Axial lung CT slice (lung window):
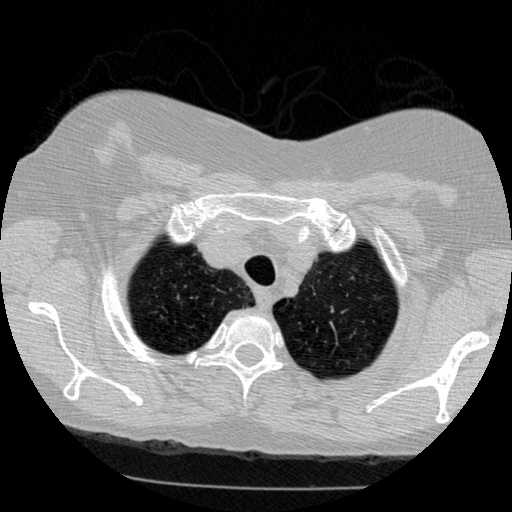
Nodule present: no